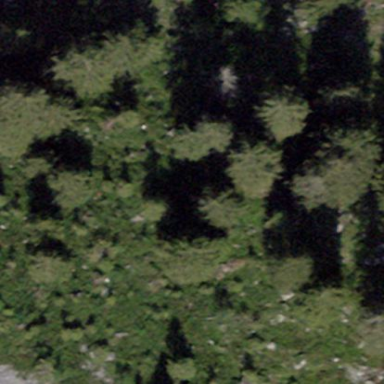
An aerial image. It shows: Forest area.